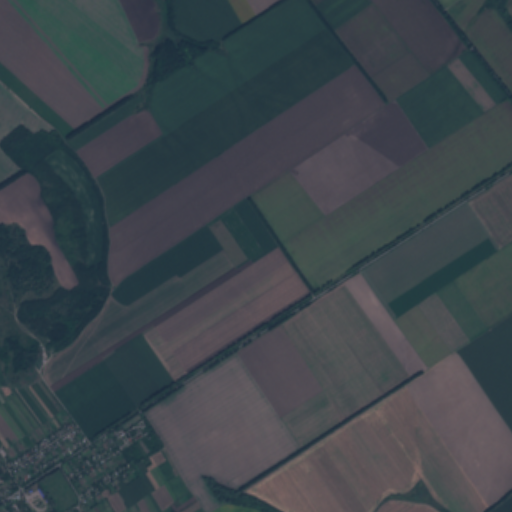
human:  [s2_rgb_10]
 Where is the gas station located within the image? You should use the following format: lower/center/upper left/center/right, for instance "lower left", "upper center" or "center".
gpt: The gas station is located in the lower left of the image.
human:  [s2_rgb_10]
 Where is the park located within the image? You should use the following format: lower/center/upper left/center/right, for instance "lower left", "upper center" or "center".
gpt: The park is located in the lower left of the image.
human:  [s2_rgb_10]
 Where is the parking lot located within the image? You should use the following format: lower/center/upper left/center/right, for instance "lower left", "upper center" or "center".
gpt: The parking lot is located in the lower left of the image.
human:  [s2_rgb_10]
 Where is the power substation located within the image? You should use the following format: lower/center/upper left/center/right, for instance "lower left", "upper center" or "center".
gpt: The power substation is located in the lower left of the image.
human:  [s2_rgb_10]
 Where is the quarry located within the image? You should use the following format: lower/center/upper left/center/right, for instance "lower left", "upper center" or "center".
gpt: The quarry is located in the center left of the image.
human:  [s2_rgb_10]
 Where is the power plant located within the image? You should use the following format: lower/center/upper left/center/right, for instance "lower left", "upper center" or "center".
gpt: There is no power plant in the image.